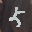
Label: 5